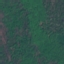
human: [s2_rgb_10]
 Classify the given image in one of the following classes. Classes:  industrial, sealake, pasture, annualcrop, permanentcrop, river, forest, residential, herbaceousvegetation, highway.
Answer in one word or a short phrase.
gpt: Forest